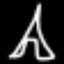
Label: The Eiffel Tower